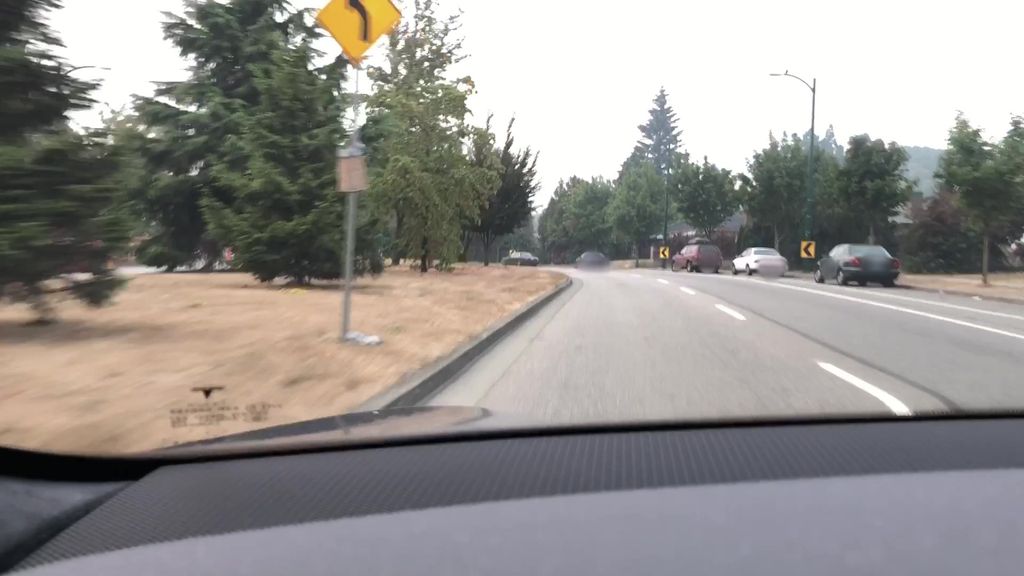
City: vancouver